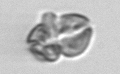
Label: Karenia